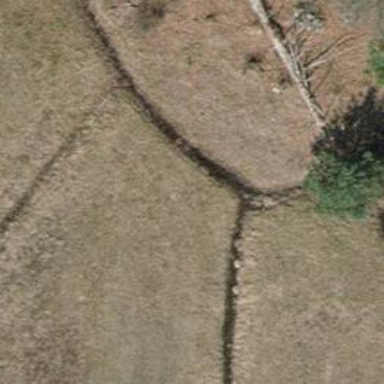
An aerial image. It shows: Ditch serving as waterway.